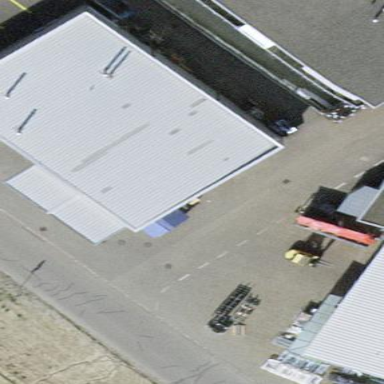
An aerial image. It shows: Industrial building with flat roof.